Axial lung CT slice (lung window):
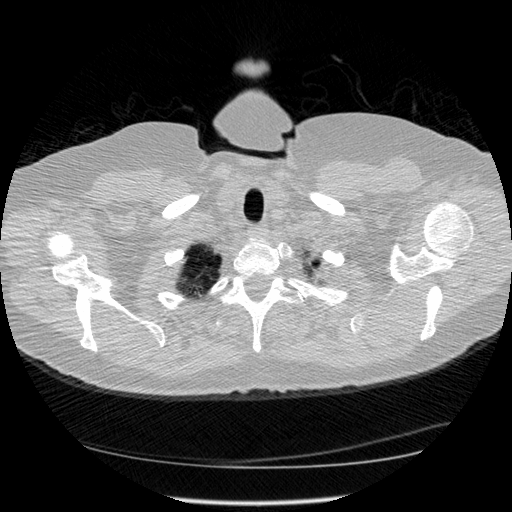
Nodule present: no